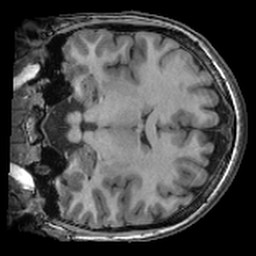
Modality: T1w
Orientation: coronal
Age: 25
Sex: female
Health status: ill
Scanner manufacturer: ge
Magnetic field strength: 3 T
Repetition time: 0.008164 s
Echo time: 0.003184 s